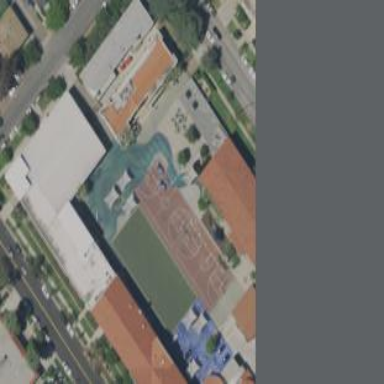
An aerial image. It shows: School building.